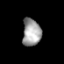
Tissue: prostate
Cell type: Endothelial cells
Senescence score: 0.6837
Nuclear area (px): 494
Mean DAPI intensity: 158.575